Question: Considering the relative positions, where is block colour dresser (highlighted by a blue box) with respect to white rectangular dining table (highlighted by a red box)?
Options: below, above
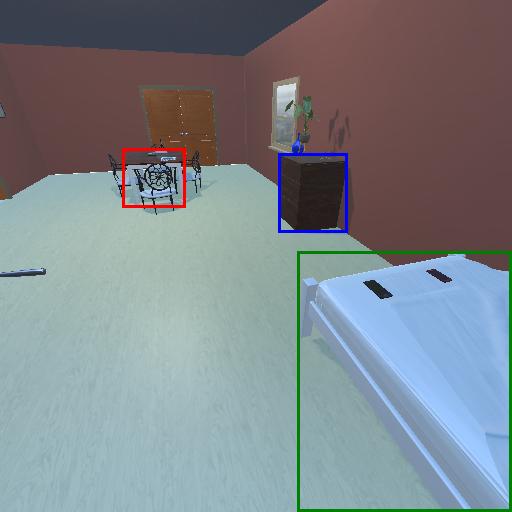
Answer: below